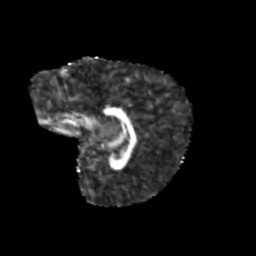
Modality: FA
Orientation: sagittal
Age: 9
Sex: female
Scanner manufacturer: siemens
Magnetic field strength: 3 T
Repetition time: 3.8 s
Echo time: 0.07 s